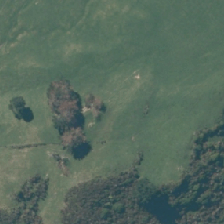
Land cover: grose_broom